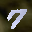
Label: 7